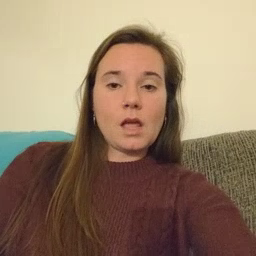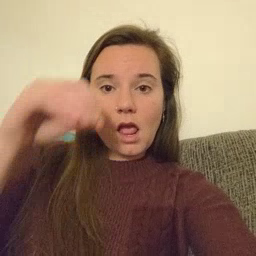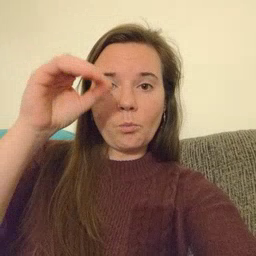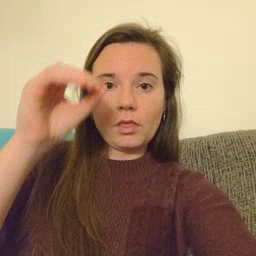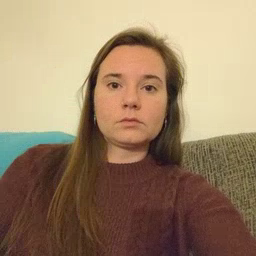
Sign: owl